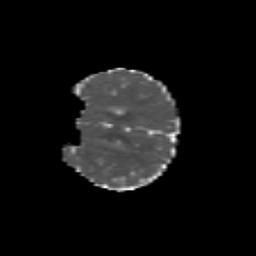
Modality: MD
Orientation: coronal
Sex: male
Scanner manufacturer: siemens
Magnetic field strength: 3 T
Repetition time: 5 s
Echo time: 0.071 s